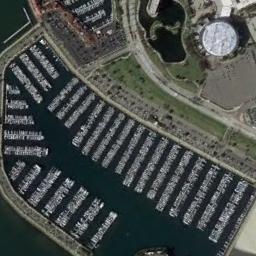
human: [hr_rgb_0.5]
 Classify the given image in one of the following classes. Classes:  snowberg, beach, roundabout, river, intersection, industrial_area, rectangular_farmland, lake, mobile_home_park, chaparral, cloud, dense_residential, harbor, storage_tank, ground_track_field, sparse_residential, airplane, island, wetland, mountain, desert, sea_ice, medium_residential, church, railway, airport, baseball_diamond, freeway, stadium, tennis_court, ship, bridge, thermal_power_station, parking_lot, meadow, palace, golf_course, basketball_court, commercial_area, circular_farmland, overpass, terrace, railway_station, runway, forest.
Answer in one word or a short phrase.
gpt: harbor